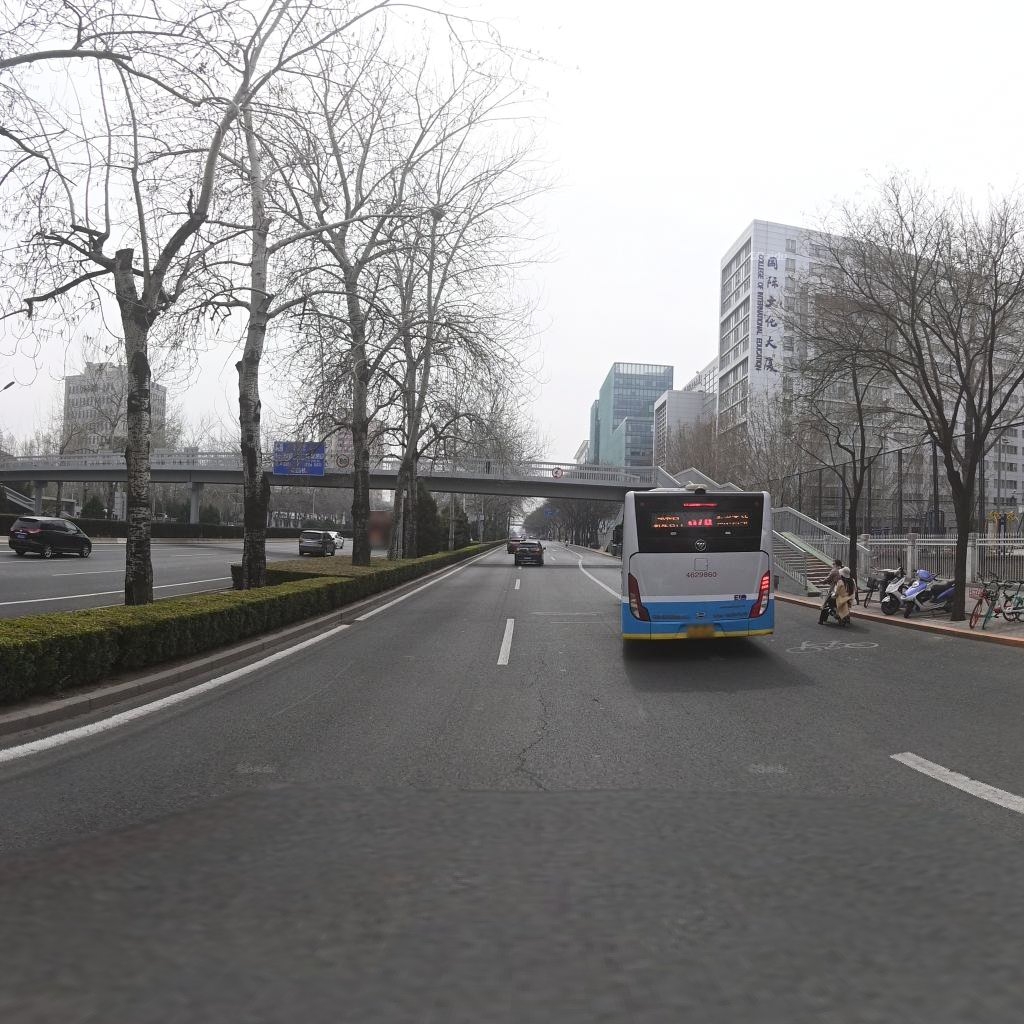
Region: Haidian
Road damage annotations: longitudinal crack, longitudinal patch, transverse patch